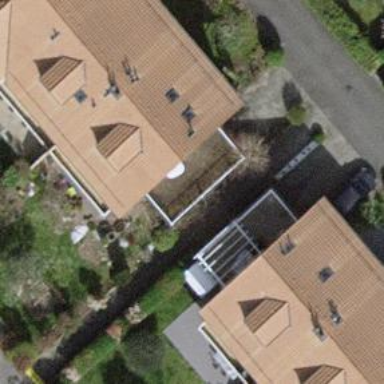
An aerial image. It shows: View of roof of building.